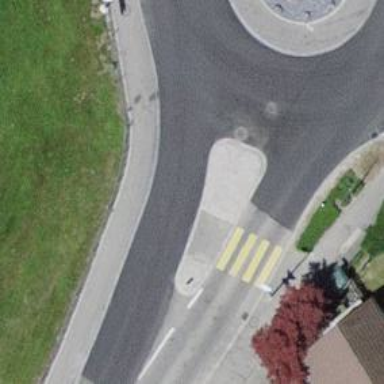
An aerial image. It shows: Uncontrolled crossing with central island on the road.